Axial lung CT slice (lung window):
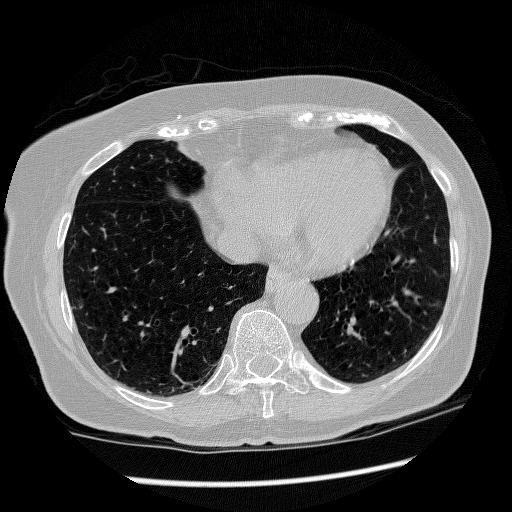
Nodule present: yes
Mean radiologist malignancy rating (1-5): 3